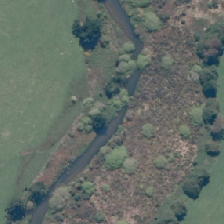
Land cover: deciduous_hardwood